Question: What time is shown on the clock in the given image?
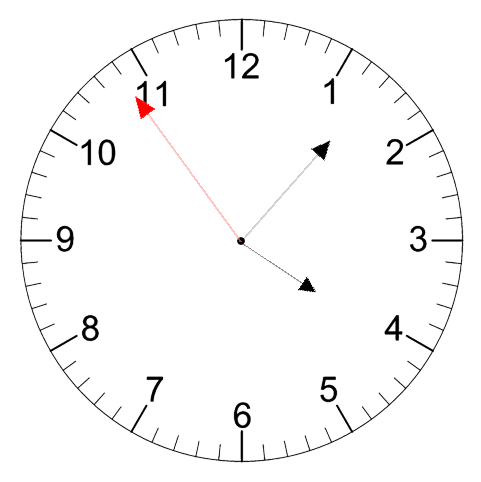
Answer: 04:06:54